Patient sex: M
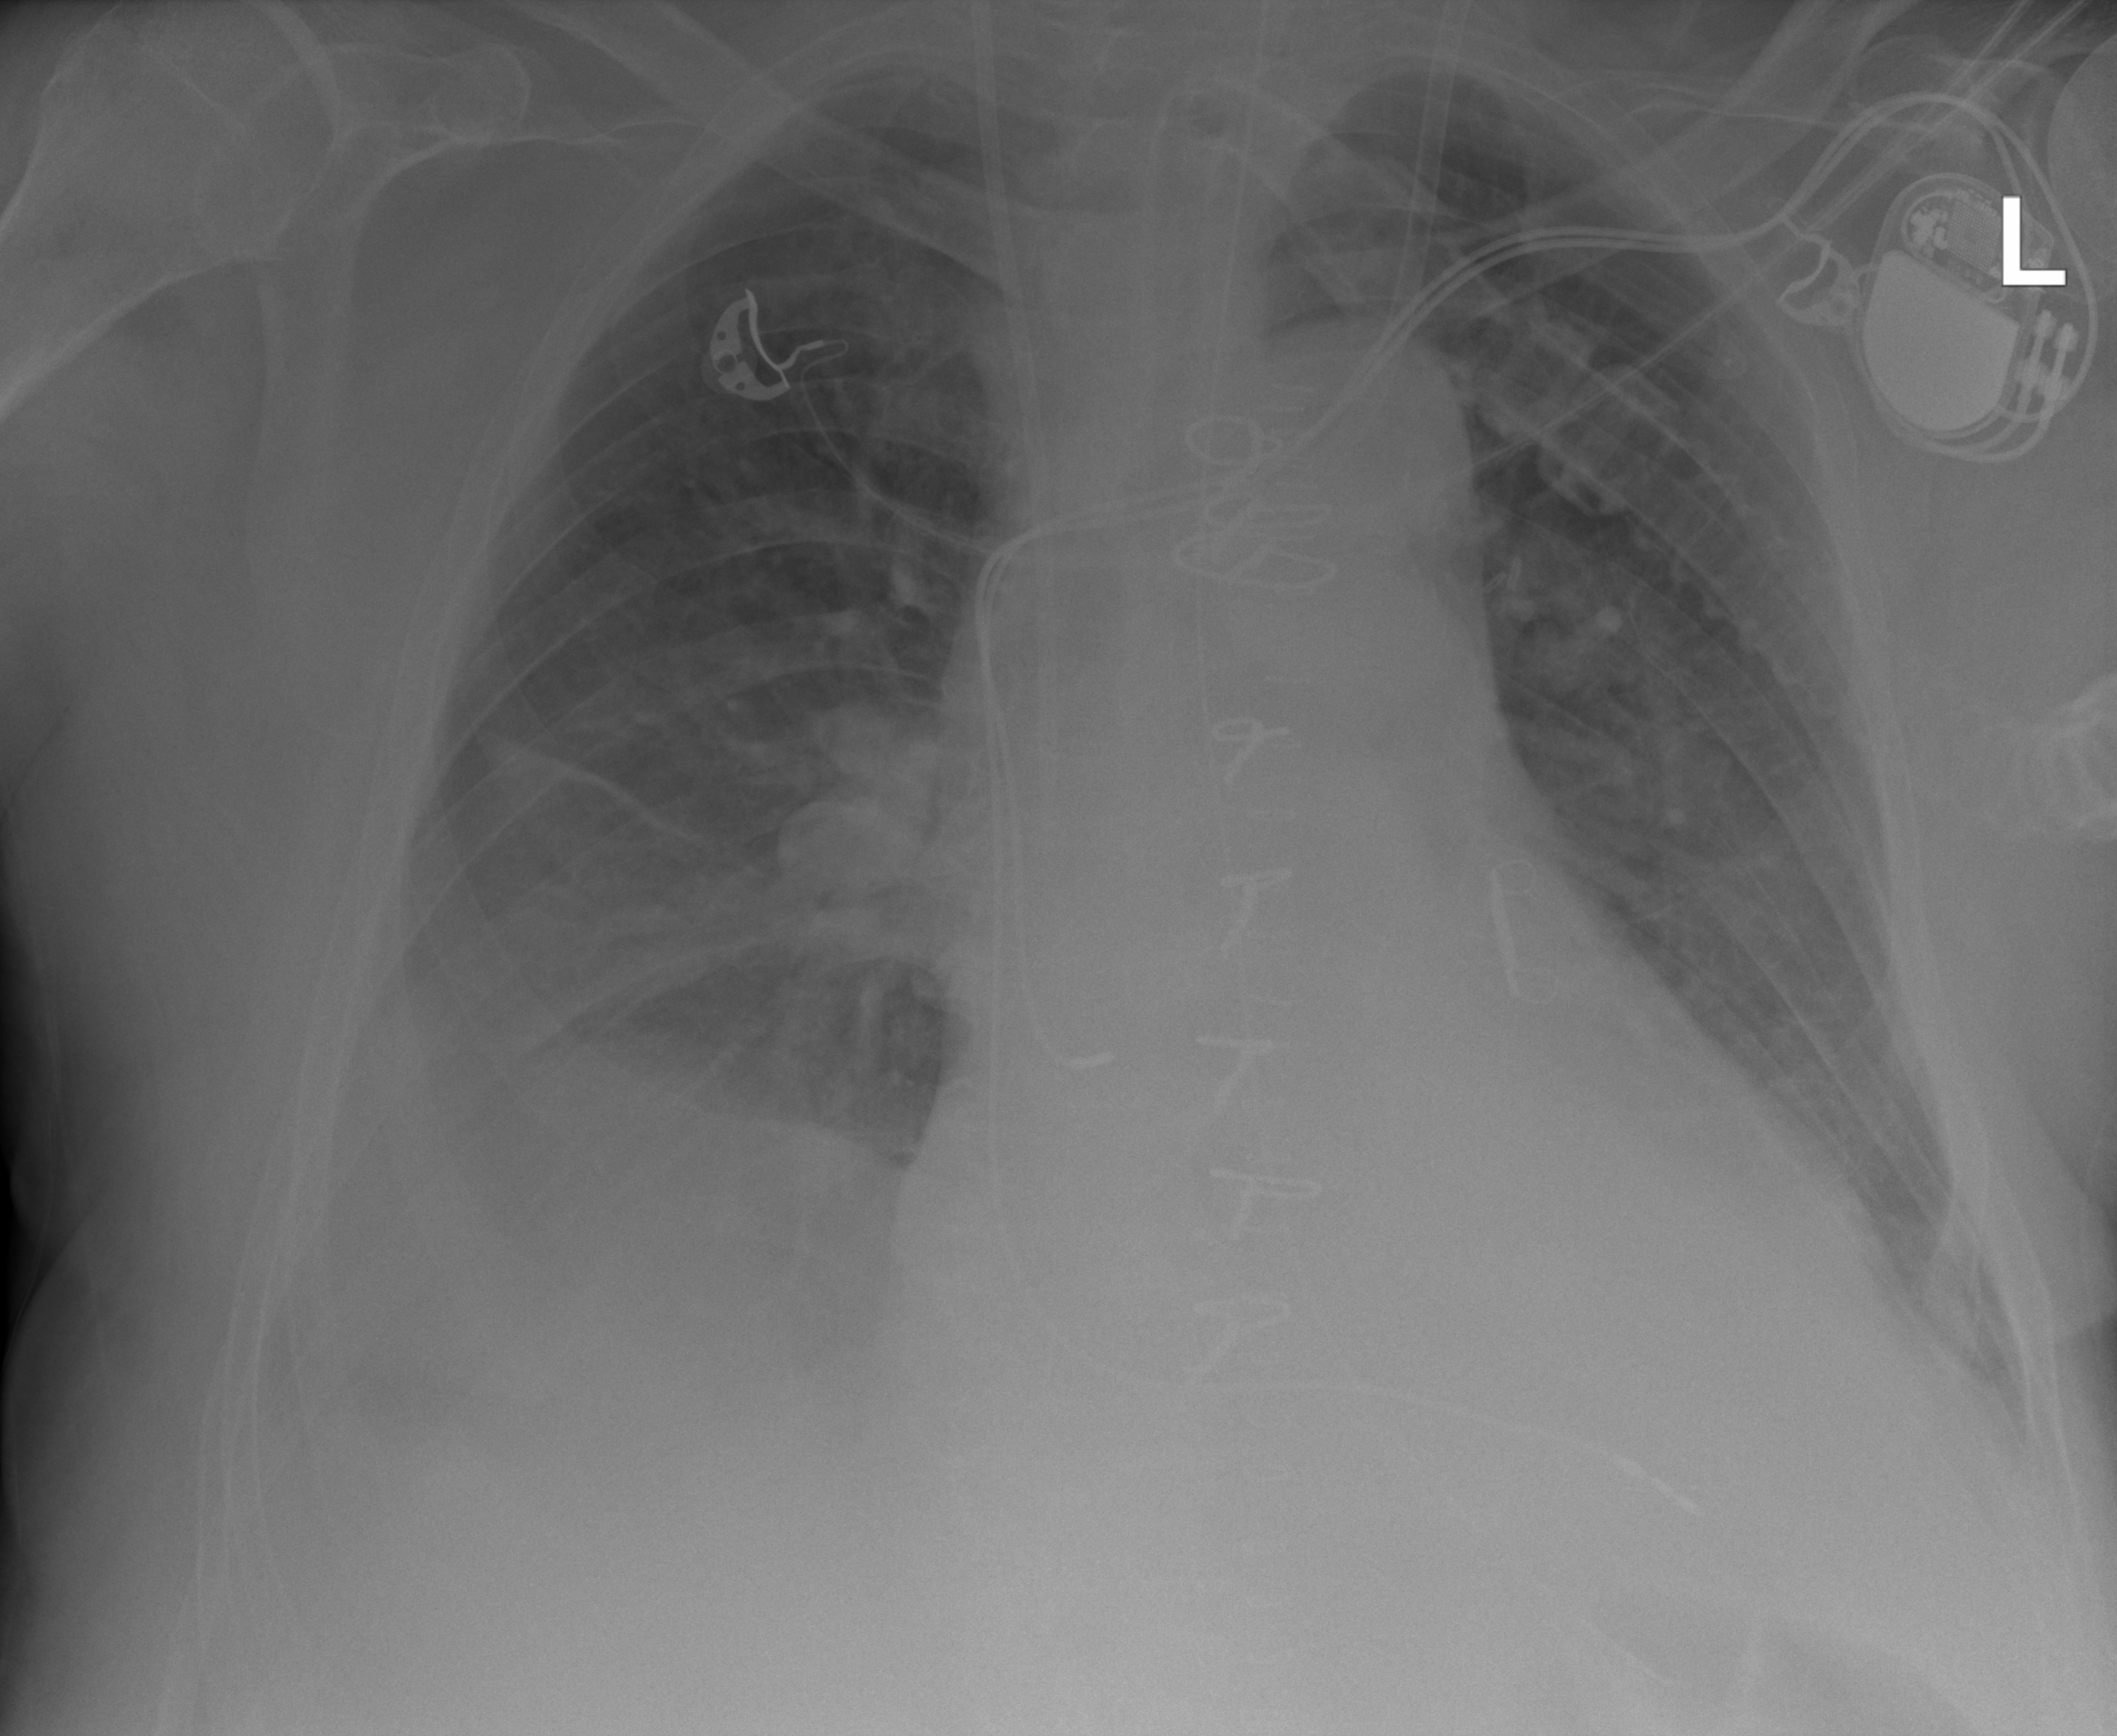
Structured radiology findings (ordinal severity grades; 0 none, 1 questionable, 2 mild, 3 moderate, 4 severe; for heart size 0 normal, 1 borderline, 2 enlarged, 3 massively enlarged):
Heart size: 2
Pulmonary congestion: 2
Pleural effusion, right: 2
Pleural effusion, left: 1
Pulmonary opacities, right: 2
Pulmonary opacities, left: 2
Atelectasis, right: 3
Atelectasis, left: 2